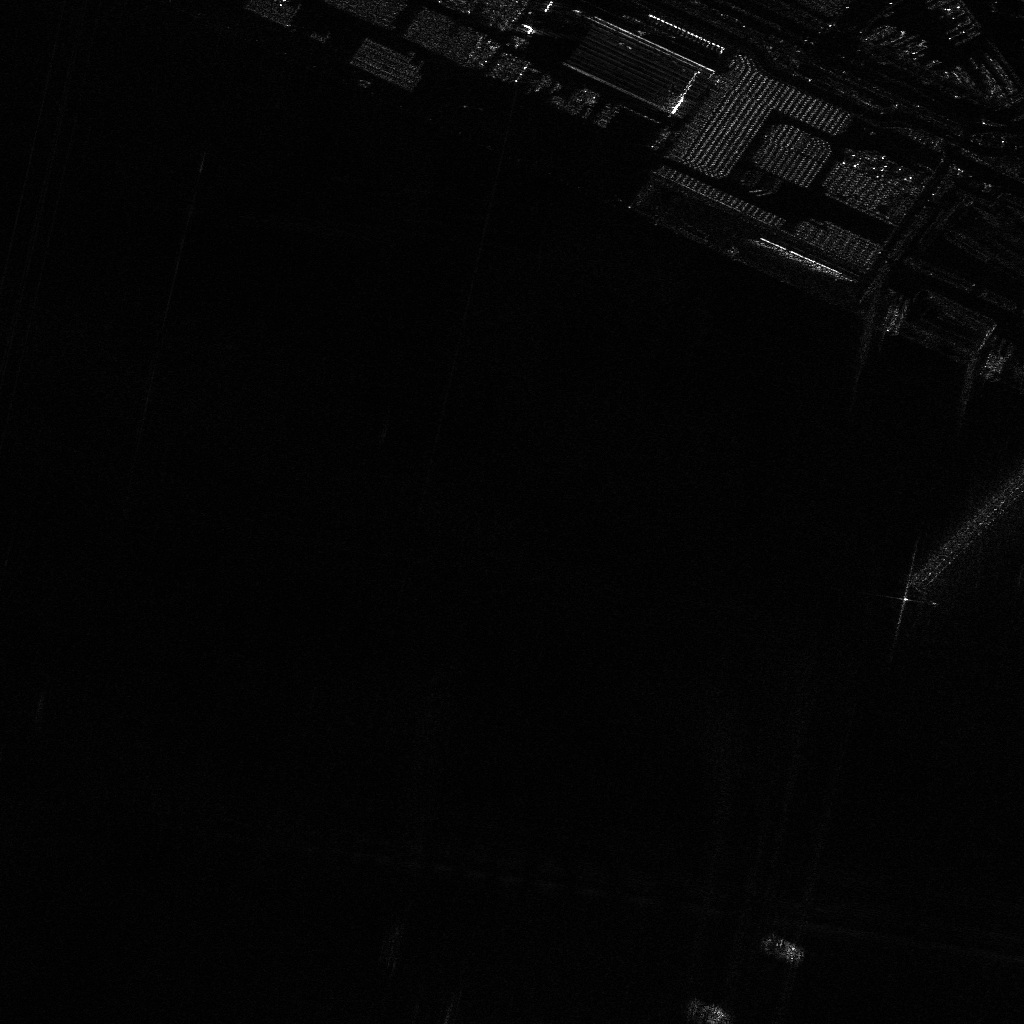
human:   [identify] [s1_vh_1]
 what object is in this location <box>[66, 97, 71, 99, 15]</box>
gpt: <ref>1 medium container at the bottom</ref>

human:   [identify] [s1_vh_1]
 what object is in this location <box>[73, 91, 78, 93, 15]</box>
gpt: <ref>1 medium container at the bottom right</ref>